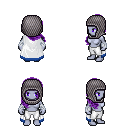
a pixel art fantasy rpg character, female body template, dark elf, purple skin, white trimmed cape, white pants, purple right-swept hairstyle, chain hood, white cloth bandages, four views (front, back, left, right), 2x2 character sprite sheet, small pixel art, hard edges, no anti-aliasing